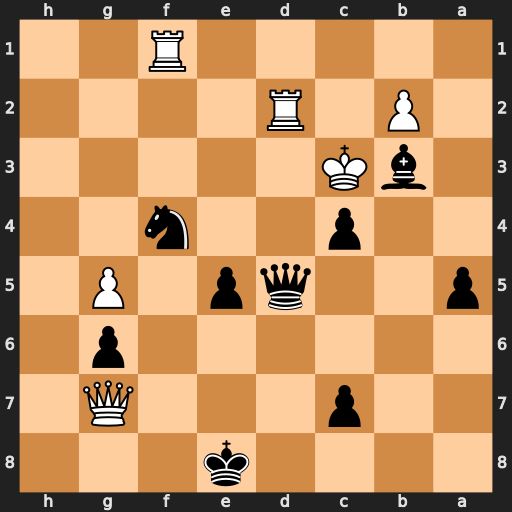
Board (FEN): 4k3/2p3Q1/6p1/p2qp1P1/2p2n2/1bK5/1P1R4/5R2
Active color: b
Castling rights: -
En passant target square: -
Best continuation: Ne2+ Rxe2 Qd3#